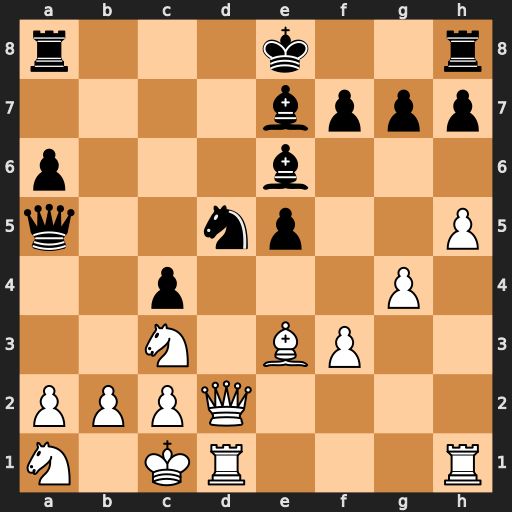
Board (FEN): r3k2r/4bppp/p3b3/q2np2P/2p3P1/2N1BP2/PPPQ4/N1KR3R
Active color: w
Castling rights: kq
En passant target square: -
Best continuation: Nxd5 Qxa2 Nc7+